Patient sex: M
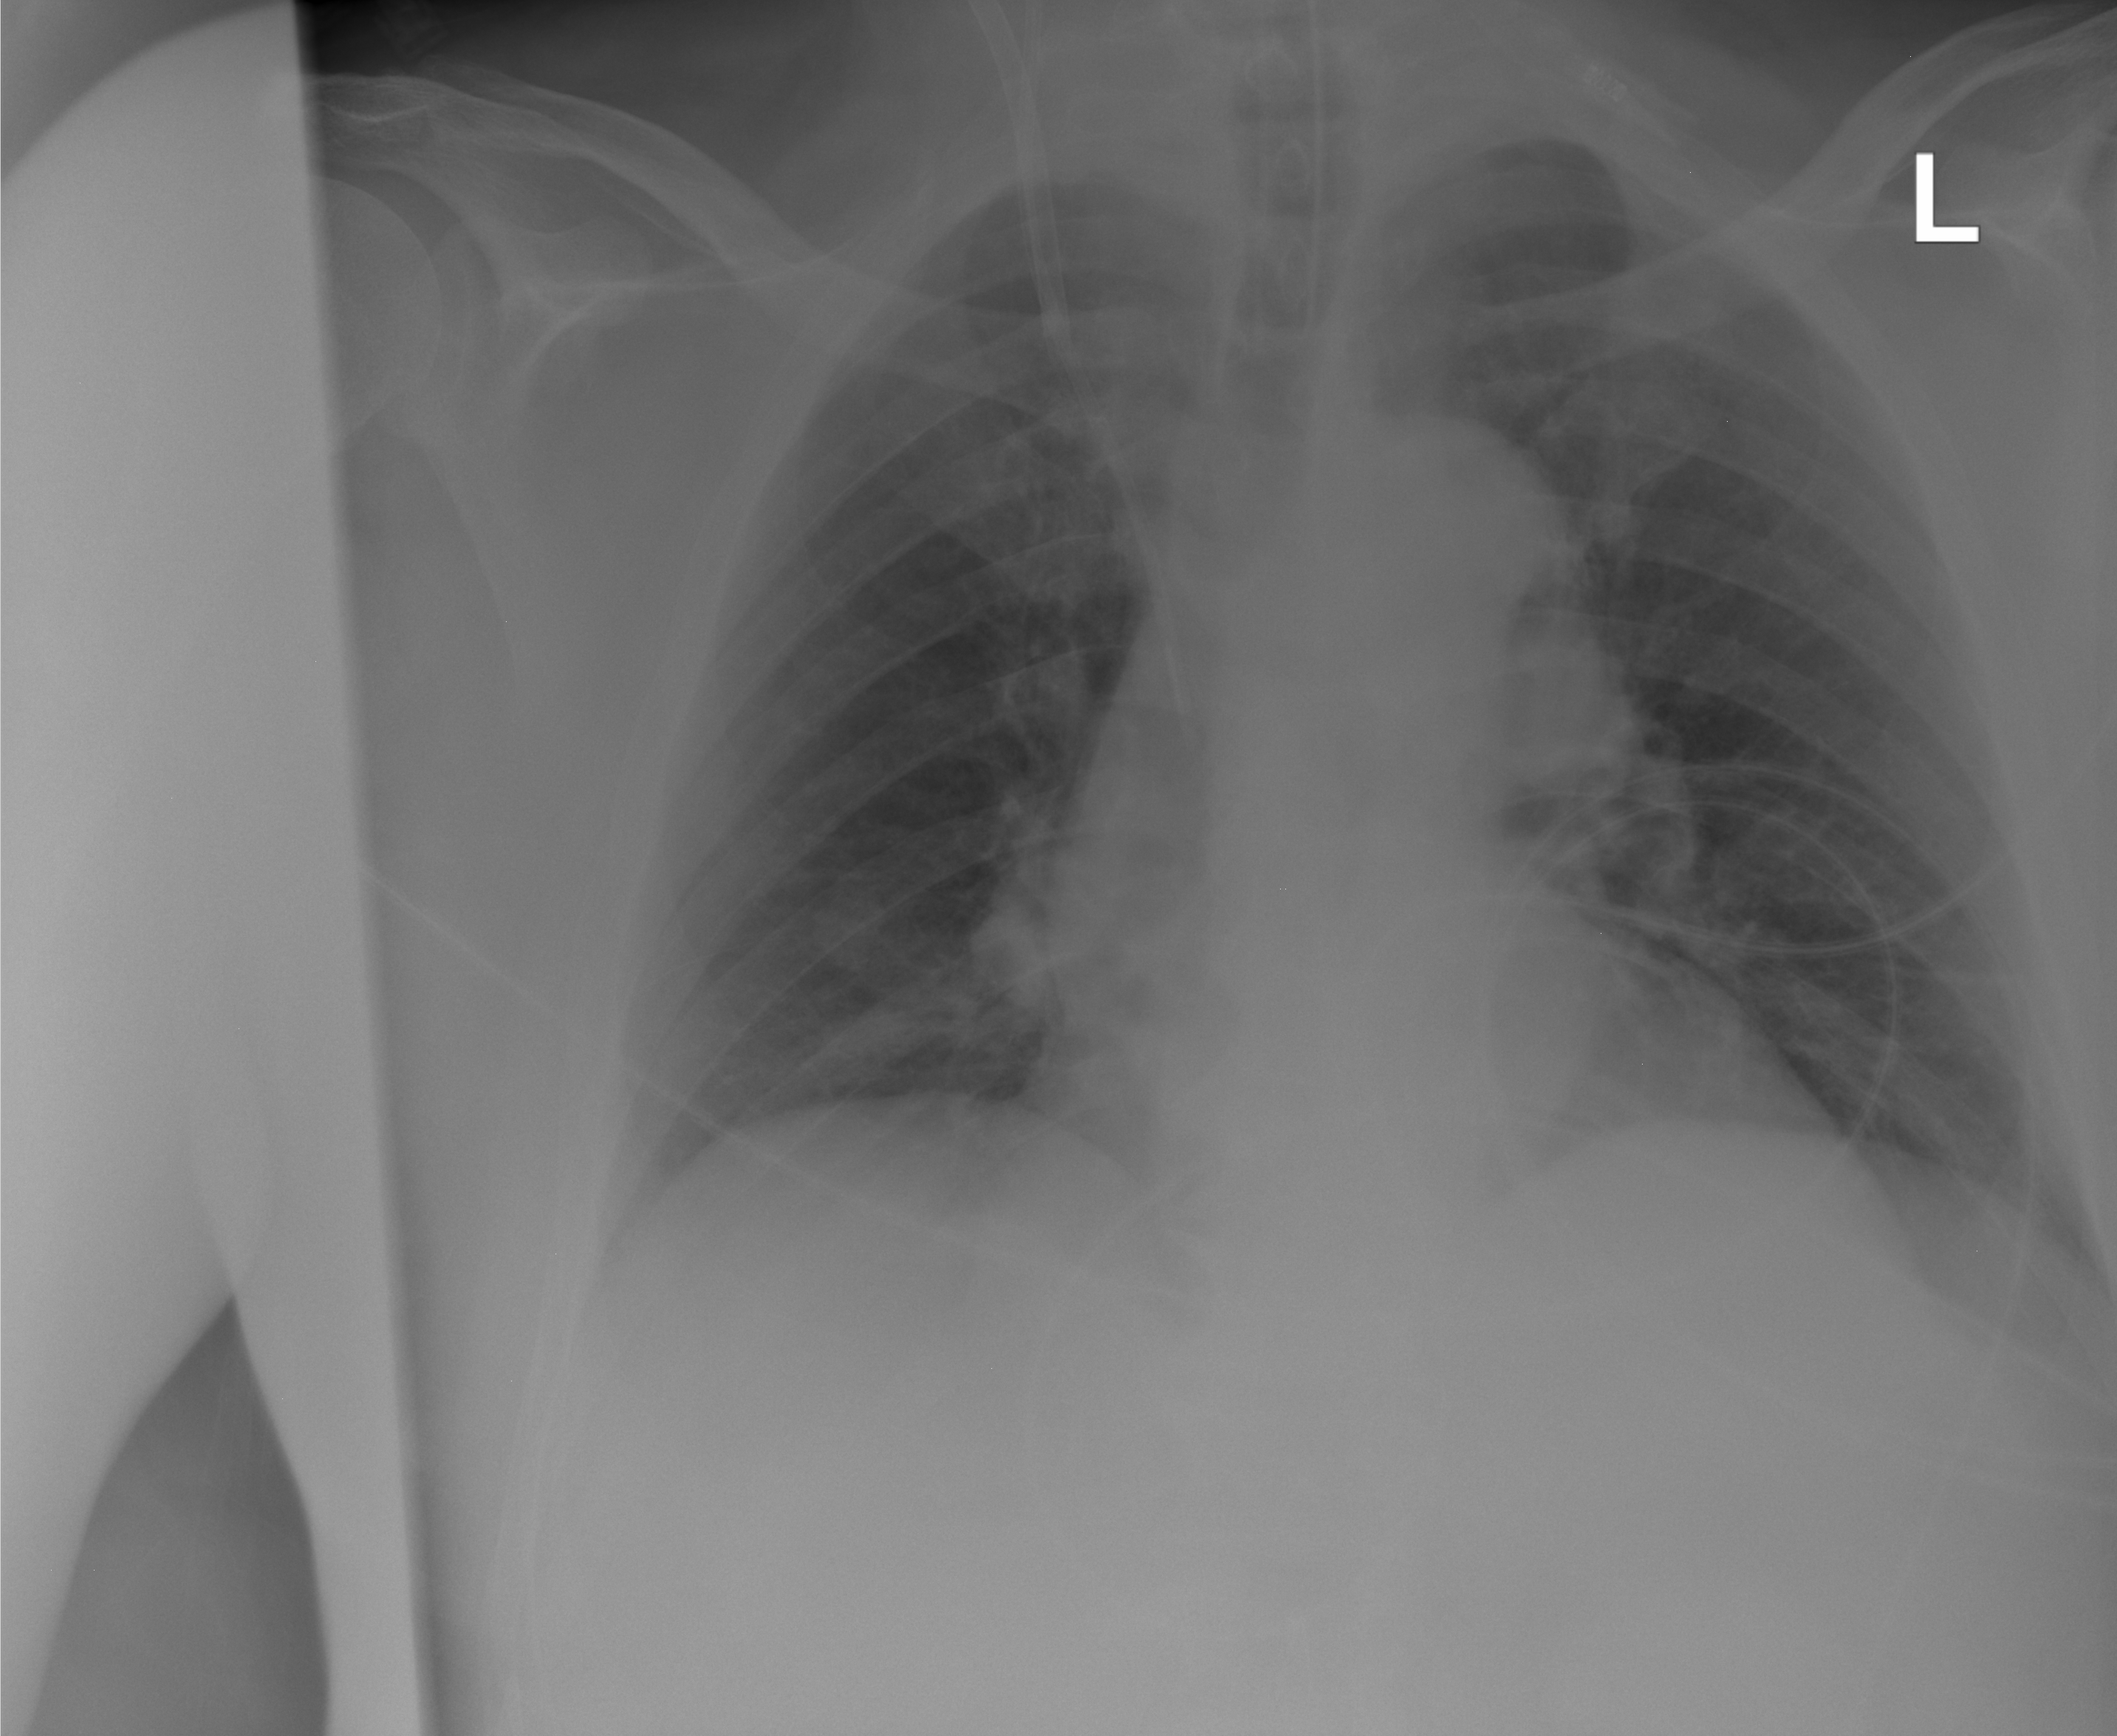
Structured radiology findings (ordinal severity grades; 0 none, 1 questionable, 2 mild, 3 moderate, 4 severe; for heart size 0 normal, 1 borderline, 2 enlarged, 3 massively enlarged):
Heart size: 0
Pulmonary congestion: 1
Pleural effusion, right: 0
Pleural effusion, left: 0
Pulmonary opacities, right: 0
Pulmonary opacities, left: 0
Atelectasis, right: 1
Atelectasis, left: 1